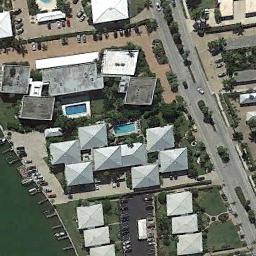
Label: dense_residential